Question: I have really weird behavior I have a string like in the picture:

You can see the string 's' have quotes in the beginning and in the end but the function 's.Contains(""")'
returns 'false'. Someone help please what am I missing?
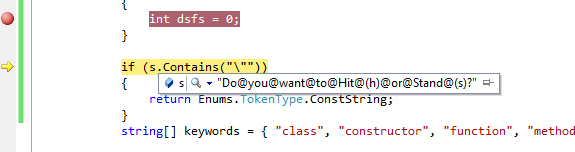
Answer: As everyone has already stated in the comments, the Start and End quotes are added by Visual Studio when displaying a 'string type'.
If you were to click the magnifer glass you will bring up the 'Text Visualizer'. In the visualizer you will notice that the quotes are not visibile.

Just to add here is the display of a string that contains quotes with the helper and the Text Visualizer.

-Text Visualizer

-

-

Cheers.